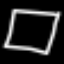
Label: square